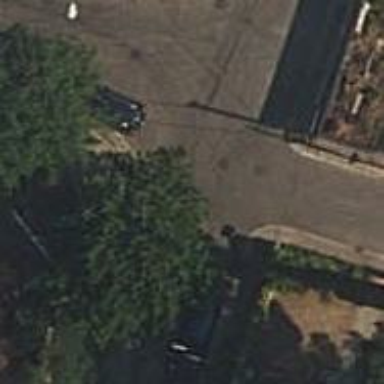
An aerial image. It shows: Residential road with asphalt surface. There are sidewalks on both sides made of paving stones. Parallel parking is available on both sides of the road.